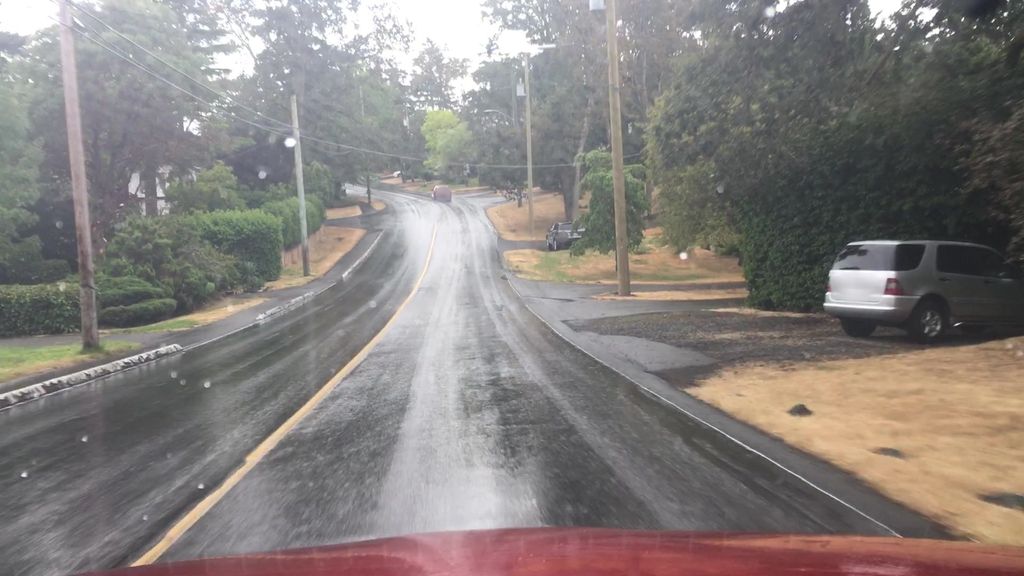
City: victoria